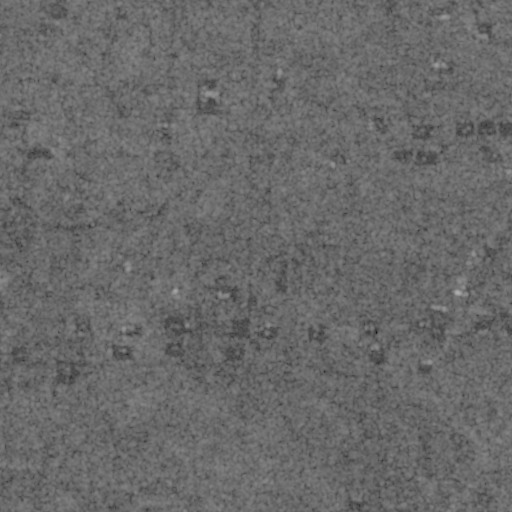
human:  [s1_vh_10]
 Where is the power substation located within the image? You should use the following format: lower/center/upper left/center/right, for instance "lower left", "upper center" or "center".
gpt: The power substation is located in the center of the image.
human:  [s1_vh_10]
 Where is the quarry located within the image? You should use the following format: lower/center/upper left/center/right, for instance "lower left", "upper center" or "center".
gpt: There is no quarry in the image.

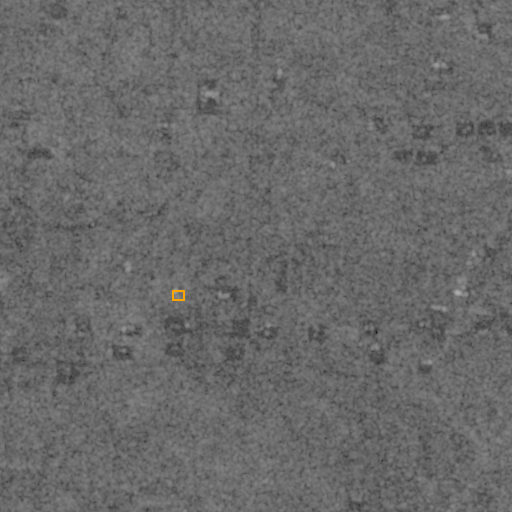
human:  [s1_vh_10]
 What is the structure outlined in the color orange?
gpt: The structure outlined in orange is a power substation.
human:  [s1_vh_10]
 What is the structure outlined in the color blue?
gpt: There is no blue outline.